Interaction volume radius: 5 \u00c5
Interaction volume height: 15 \u00c5
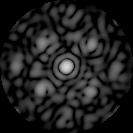
Disorder parameter: 0.5511